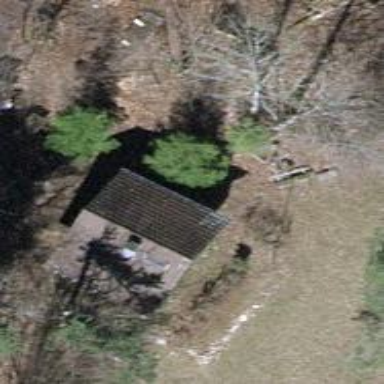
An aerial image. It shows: Cabin with gabled roof made of roof tiles. The roof is oriented across and has rosy brown color.